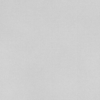
Label: dusty